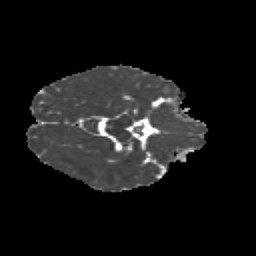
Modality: MD
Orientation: axial
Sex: male
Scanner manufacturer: siemens
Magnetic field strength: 3 T
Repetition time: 5 s
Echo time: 0.071 s